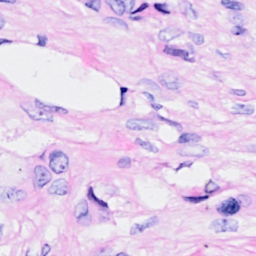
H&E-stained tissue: Breast